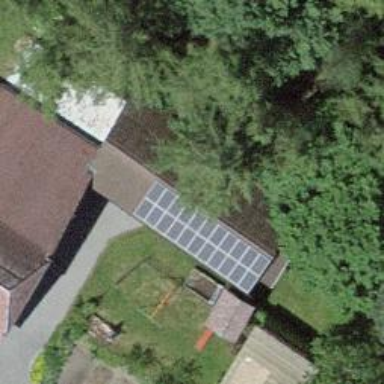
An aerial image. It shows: Solar power generator utilizing photovoltaic technology with solar photovoltaic panels.